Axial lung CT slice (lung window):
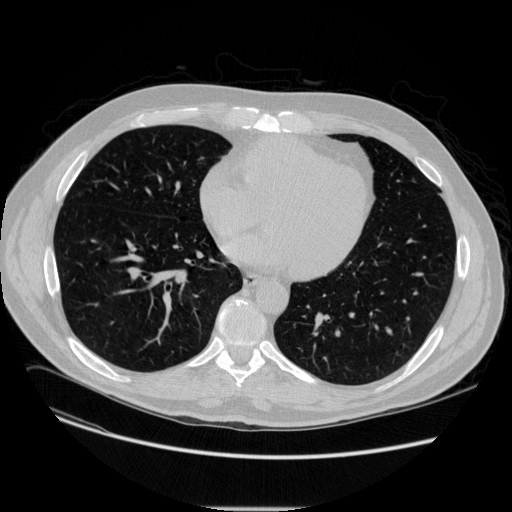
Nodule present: no